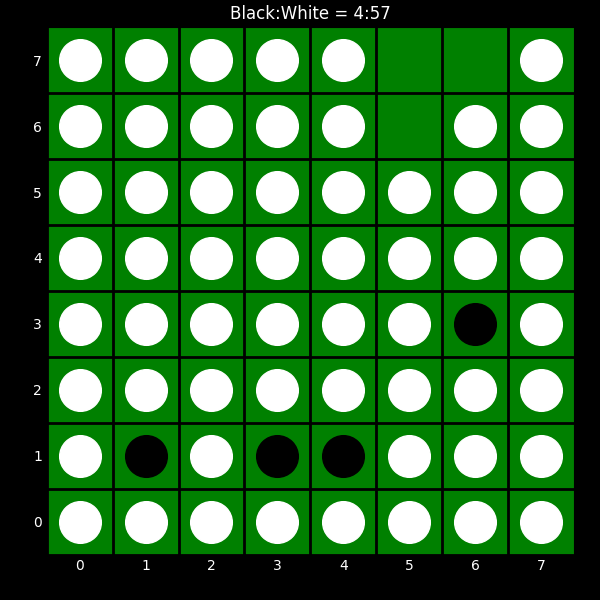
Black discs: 4
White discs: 57